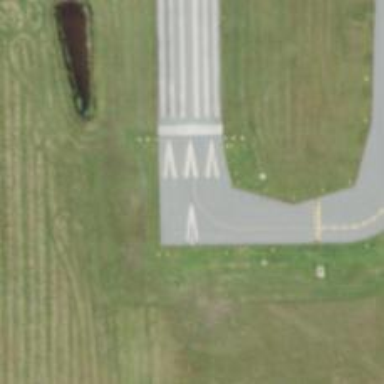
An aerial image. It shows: Asphalt taxiway at the airport.